Question: ## Short version
I call 'adapter.notifyItemRangeChanged()', but see (via log statements) that positions outside the specified range are being re-bound. What could cause this?
## Longer version
My application contains a 'RecyclerView' with a huge number of items. I have a counter that updates every second, and I want to modify in my 'RecyclerView' whenever the counter is updated. I do want to call 'notifyDataSetChanged()' or otherwise ask the adapter to completely reset the view.
To accomplish this, I use 'adapter.notifyItemRangeChanged()'. I use <URL>.
However, I see in the logs that the 'RecyclerView' is binding 'ViewHolder's that I haven't told it to. For example, if positions 5 through 14 are visible on screen, I get an efficient partial update for 5-14 (as expected), but I also get a full re-bind of positions 17-24.
Additionally, when the 'RecyclerView' does the full re-bind of these other positions, it sometimes calls 'onCreateViewHolder()'. It seems that the 'RecyclerView' wants to bind these other views, but the cache size is smaller than the range it wants to re-bind, so it has to create 'ViewHolder's (which then get immediately thrown away).
Is there any explanation for why these other positions are being re-bound? Again, these positions are outside of the range I notified the adapter for.
If the 'RecyclerView' only ever called 'onBindViewHolder()', I could live with the performance penalty. But since it sometimes also calls 'onCreateViewHolder()', flinging the view causes dropped frames. This is not acceptable.
---
This problem is reproducible with the following app:
'MainActivity.java'
'''
package com.example.stackoverflow;
import android.os.Bundle;
import android.os.Handler;
import android.util.Log;
import android.view.LayoutInflater;
import android.view.View;
import android.view.ViewGroup;
import android.widget.TextView;
import java.util.List;
import androidx.annotation.NonNull;
import androidx.appcompat.app.AppCompatActivity;
import androidx.recyclerview.widget.LinearLayoutManager;
import androidx.recyclerview.widget.RecyclerView;
public class MainActivity extends AppCompatActivity {
private enum CounterTag {
INSTANCE
}
private static final String TAG = "StackOverflow";
private Handler handler;
private int counter;
private MyAdapter adapter;
private LinearLayoutManager layoutManager;
@Override
protected void onCreate(Bundle savedInstanceState) {
super.onCreate(savedInstanceState);
setContentView(R.layout.activity_main);
handler = new Handler();
handler.postDelayed(this::updateCounter, 1000);
adapter = new MyAdapter();
layoutManager = new LinearLayoutManager(this);
RecyclerView recycler = findViewById(R.id.recycler);
recycler.setAdapter(adapter);
recycler.setLayoutManager(layoutManager);
}
private void updateCounter() {
++counter;
int first = layoutManager.findFirstVisibleItemPosition();
int last = layoutManager.findLastVisibleItemPosition();
int length = (last - first) + 1;
Log.d(TAG, "notifying " + length + " items changed, starting at " + first);
adapter.notifyItemRangeChanged(first, length, CounterTag.INSTANCE);
handler.postDelayed(this::updateCounter, 1000);
}
private class MyAdapter extends RecyclerView.Adapter<MyViewHolder> {
@NonNull
@Override
public MyViewHolder onCreateViewHolder(@NonNull ViewGroup parent, int viewType) {
Log.d(TAG, "onCreateViewHolder()");
LayoutInflater inflater = LayoutInflater.from(parent.getContext());
View itemView = inflater.inflate(R.layout.item, parent, false);
return new MyViewHolder(itemView);
}
@Override
public void onBindViewHolder(@NonNull MyViewHolder holder, int position) {
Log.d(TAG, "onBindViewHolder() - full [" + position + "]");
holder.bindPosition(position);
holder.bindCounter();
}
@Override
public void onBindViewHolder(@NonNull MyViewHolder holder, int position, @NonNull List<Object> payloads) {
if (payloads.isEmpty()) {
onBindViewHolder(holder, position);
}
else if (payloads.get(0) == CounterTag.INSTANCE) {
Log.d(TAG, "onBindViewHolder() - partial [" + position + "]");
holder.bindCounter();
}
}
@Override
public int getItemCount() {
return 100_000;
}
}
private class MyViewHolder extends RecyclerView.ViewHolder {
private final TextView positionView;
private final TextView counterView;
private MyViewHolder(@NonNull View itemView) {
super(itemView);
this.positionView = itemView.findViewById(R.id.position);
this.counterView = itemView.findViewById(R.id.counter);
}
private void bindPosition(int position) {
positionView.setText("" + position);
}
private void bindCounter() {
counterView.setText("Counter: " + counter);
}
}
}
'''
'activity_main.xml'
'''
<?xml version="1.0" encoding="utf-8"?>
<androidx.recyclerview.widget.RecyclerView
xmlns:android="http://schemas.android.com/apk/res/android"
android:id="@+id/recycler"
android:layout_width="match_parent"
android:layout_height="match_parent"/>
'''
'item.xml'
'''
<?xml version="1.0" encoding="utf-8"?>
<LinearLayout
xmlns:android="http://schemas.android.com/apk/res/android"
xmlns:tools="http://schemas.android.com/tools"
android:layout_width="match_parent"
android:layout_height="64dp"
android:layout_marginBottom="1dp"
android:orientation="horizontal">
<TextView
android:id="@+id/position"
android:layout_width="72dp"
android:layout_height="match_parent"
android:gravity="center"
android:background="#eee"
tools:text="3"/>
<TextView
android:id="@+id/counter"
android:layout_width="0dp"
android:layout_height="match_parent"
android:layout_weight="1"
android:gravity="center"
android:background="#ddd"
tools:text="99"/>
</LinearLayout>
'''
Here's what my sample app looks like. The text on the left-hand side is the 'ViewHolder''s position. The text on the right-hand side is the counter view that I want to update every second. I want to be able to update the counter view without having to touch anything else.

And here's a sample snippet from the logs. You can see that my 'notifyItemRangeChanged()' call should update only positions 5-14, but positions 15-19 are also being re-bound, and positions 22-24 require new 'ViewHolder's to be created.
> '''
D StackOverflow: notifying 10 items changed, starting at 5
D StackOverflow: onBindViewHolder() - full [15]
D StackOverflow: onBindViewHolder() - full [16]
D StackOverflow: onBindViewHolder() - full [17]
D StackOverflow: onBindViewHolder() - full [18]
D StackOverflow: onBindViewHolder() - full [19]
D StackOverflow: onCreateViewHolder()
D StackOverflow: onBindViewHolder() - full [22]
D StackOverflow: onCreateViewHolder()
D StackOverflow: onBindViewHolder() - full [23]
D StackOverflow: onCreateViewHolder()
D StackOverflow: onBindViewHolder() - full [24]
D StackOverflow: onBindViewHolder() - partial [5]
D StackOverflow: onBindViewHolder() - partial [6]
D StackOverflow: onBindViewHolder() - partial [7]
D StackOverflow: onBindViewHolder() - partial [8]
D StackOverflow: onBindViewHolder() - partial [9]
D StackOverflow: onBindViewHolder() - partial [10]
D StackOverflow: onBindViewHolder() - partial [11]
D StackOverflow: onBindViewHolder() - partial [12]
D StackOverflow: onBindViewHolder() - partial [13]
D StackOverflow: onBindViewHolder() - partial [14]
'''
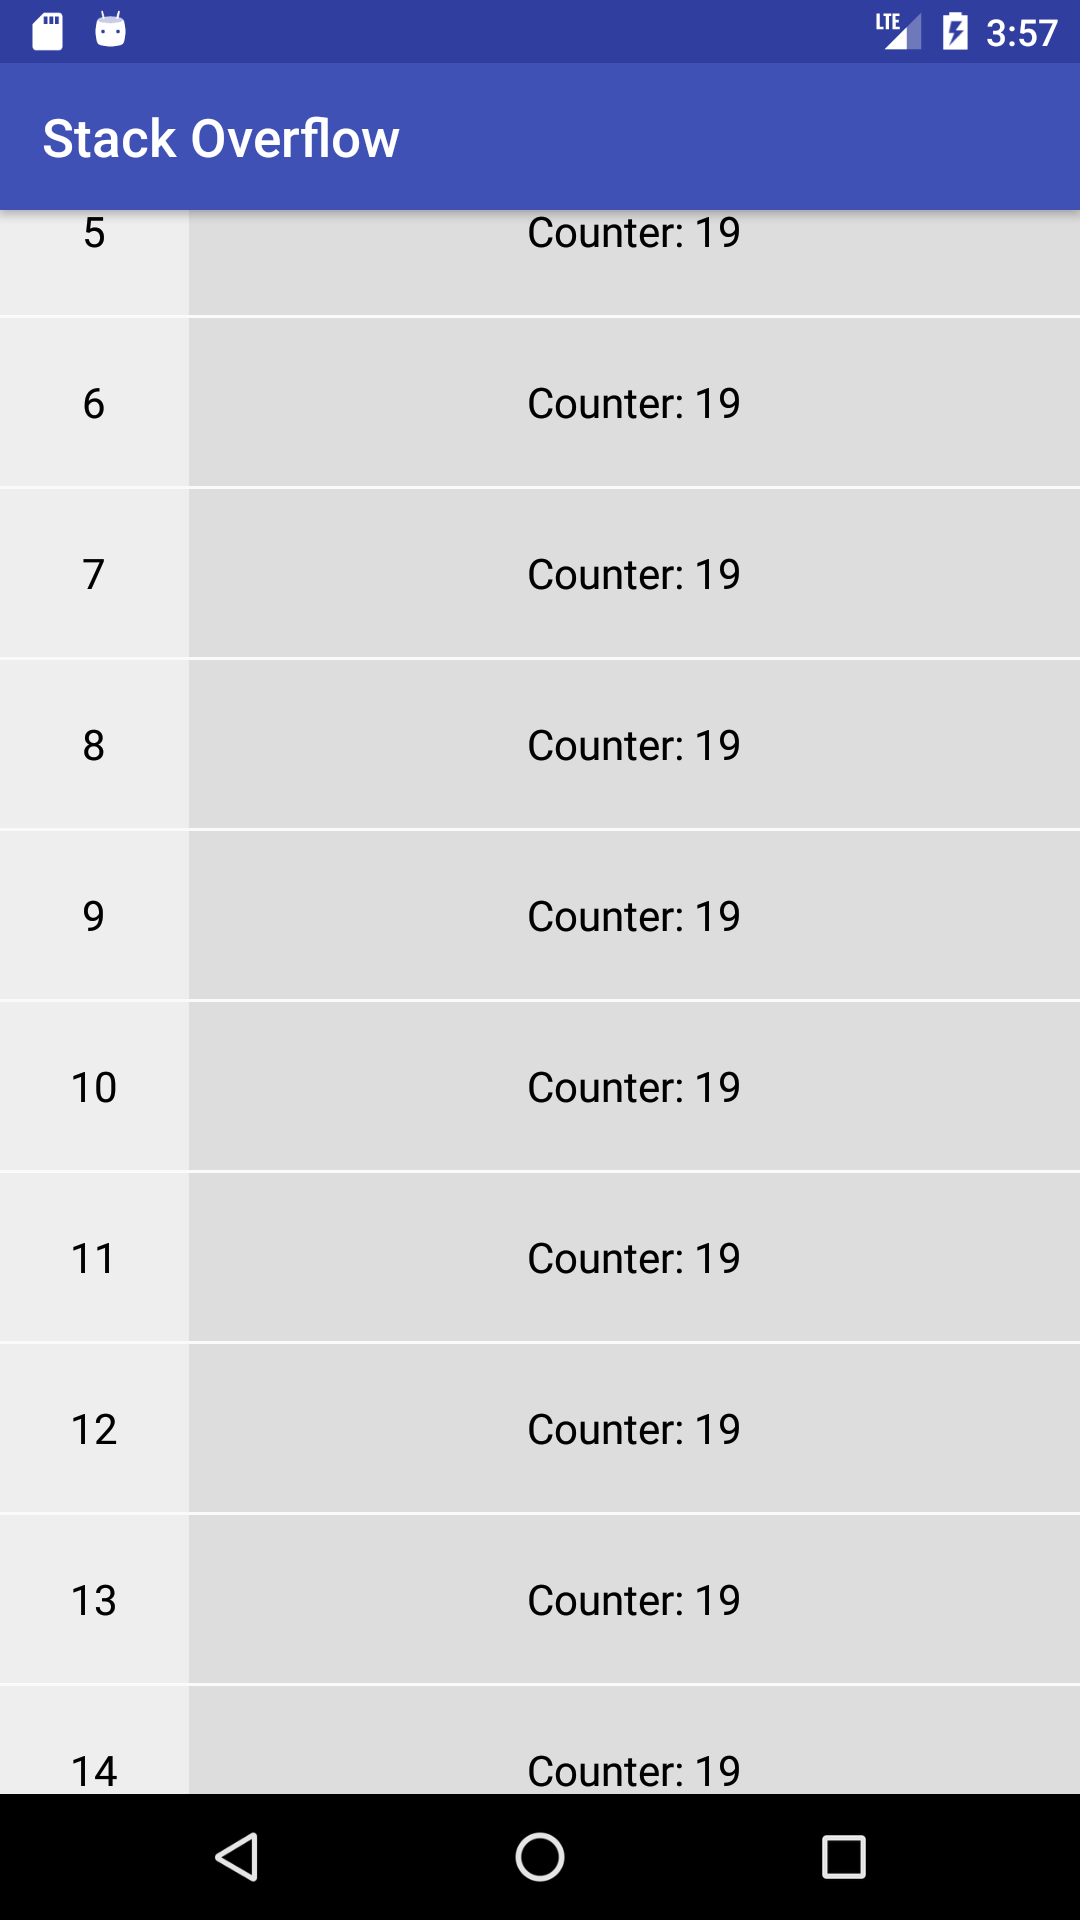
Answer: Your issue is caused by 'RecyclerView.LayoutManager' performing extra measurement to provide "Predictive item animations" for views that might move out of, or into the screen due to (size) changes of updated views or other modifications (including 'adapter.notifyItemMoved').
You can disable this functionality by overriding <URL> of 'LayoutManager':
'''
@Override
protected void onCreate(Bundle savedInstanceState) {
super.onCreate(savedInstanceState);
setContentView(R.layout.recycler);
adapter = new MyAdapter();
// extend layout manager and override this method
layoutManager = new LinearLayoutManager(this){
@Override
public boolean supportsPredictiveItemAnimations() {
return false;
}
};
RecyclerView recycler = findViewById(R.id.recycler);
recycler.setAdapter(adapter);
recycler.setLayoutManager(layoutManager);
}
'''
You might also (or alternatively) want to change size of <URL> which will prevent creation of extra 'ViewHolder's even with animations still enabled:
'''
// 0 is default itemViewType, 5 is default size - for example use 20
recycler.getRecycledViewPool().setMaxRecycledViews(0, 20);
'''
Notice how your logs have 5 'onBindViewHolder() - full' calls before pool runs out and adapter has to start creating more.